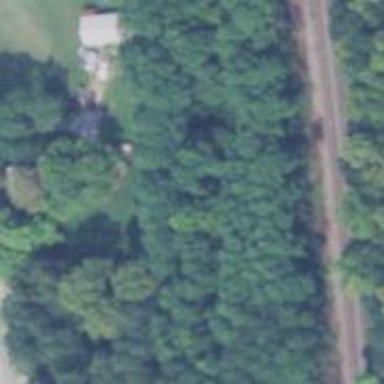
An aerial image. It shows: Abandoned railway.